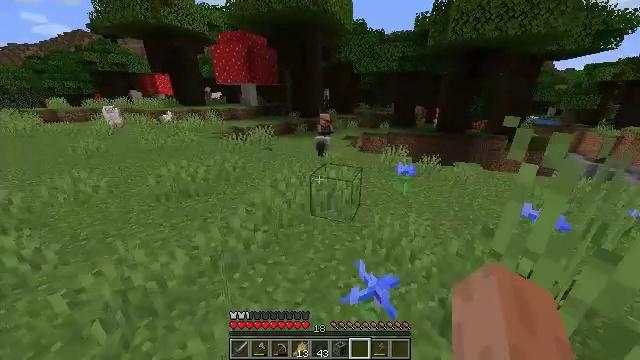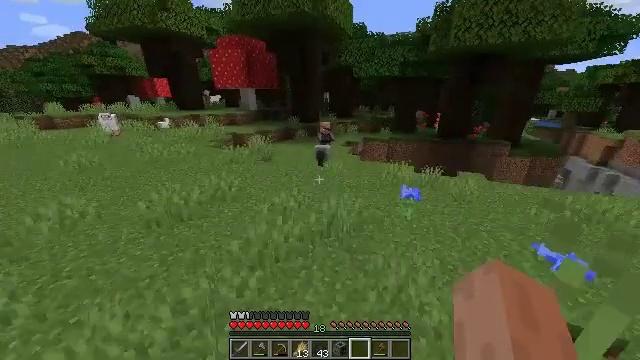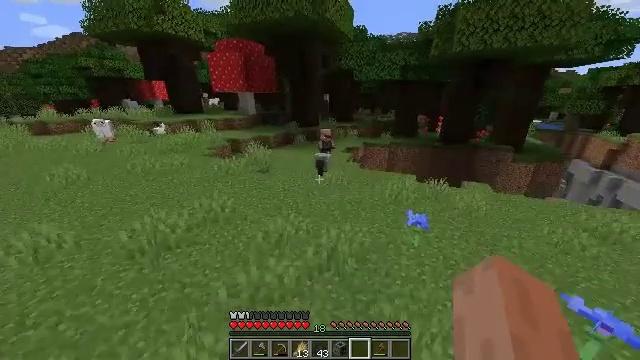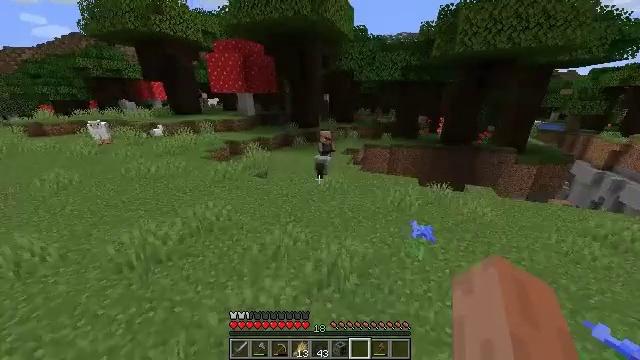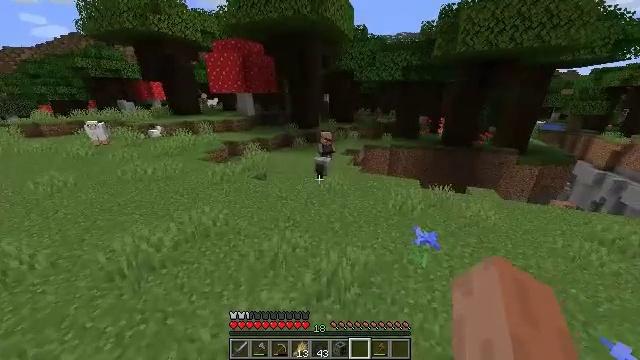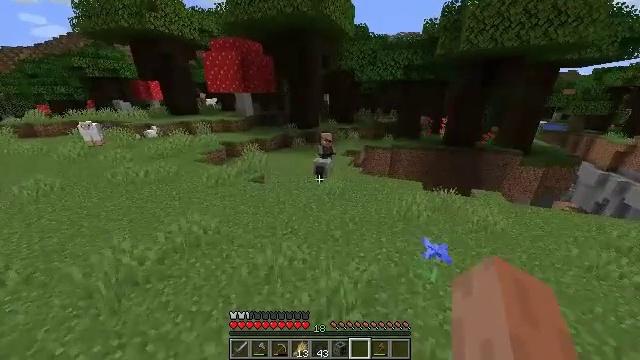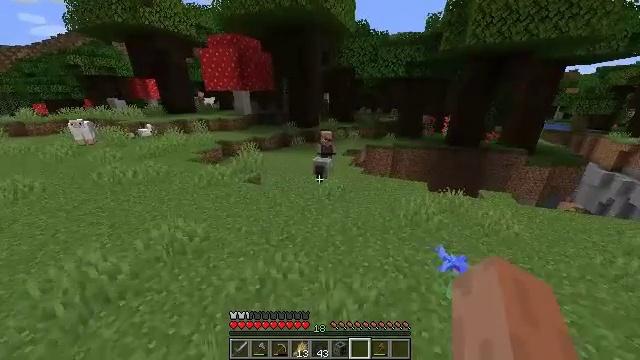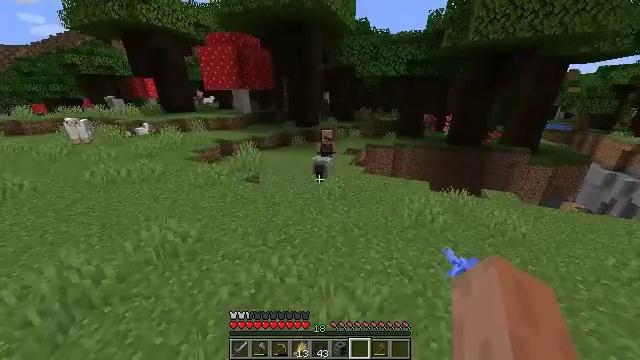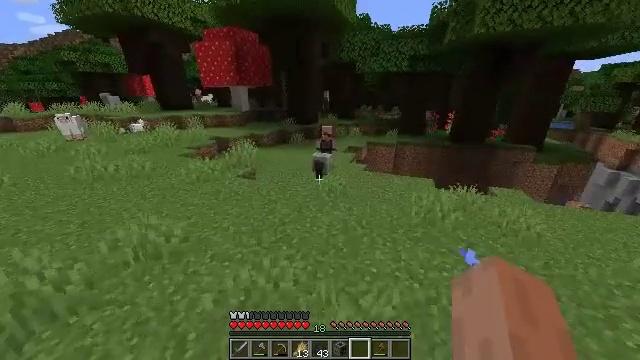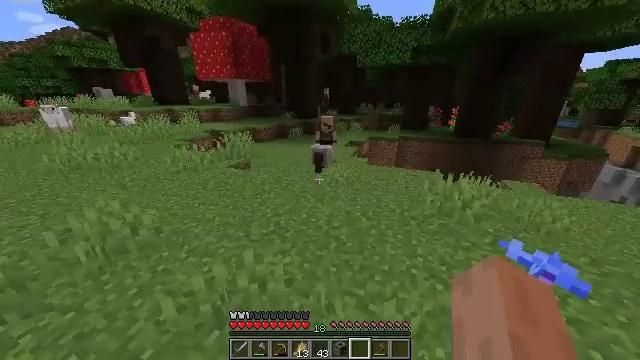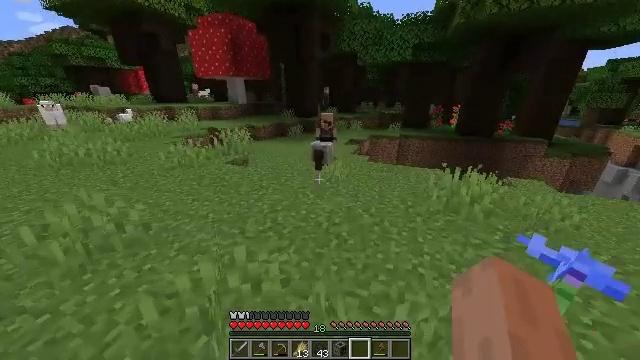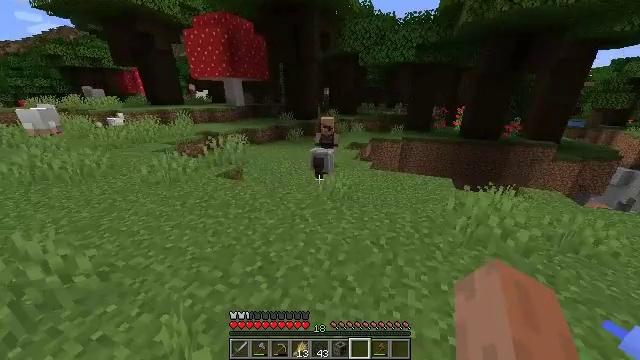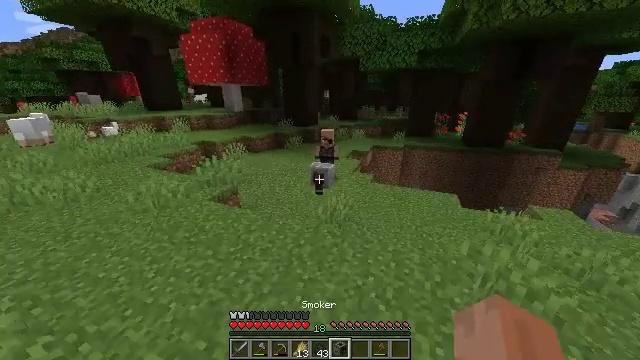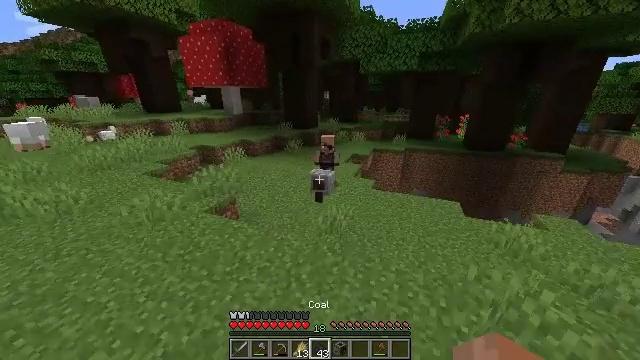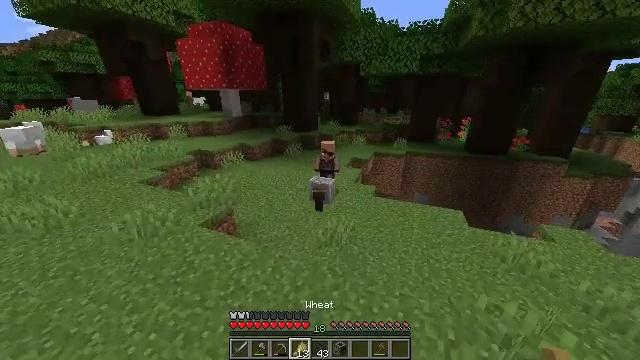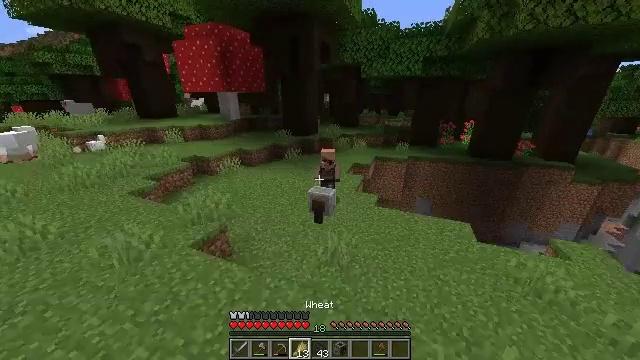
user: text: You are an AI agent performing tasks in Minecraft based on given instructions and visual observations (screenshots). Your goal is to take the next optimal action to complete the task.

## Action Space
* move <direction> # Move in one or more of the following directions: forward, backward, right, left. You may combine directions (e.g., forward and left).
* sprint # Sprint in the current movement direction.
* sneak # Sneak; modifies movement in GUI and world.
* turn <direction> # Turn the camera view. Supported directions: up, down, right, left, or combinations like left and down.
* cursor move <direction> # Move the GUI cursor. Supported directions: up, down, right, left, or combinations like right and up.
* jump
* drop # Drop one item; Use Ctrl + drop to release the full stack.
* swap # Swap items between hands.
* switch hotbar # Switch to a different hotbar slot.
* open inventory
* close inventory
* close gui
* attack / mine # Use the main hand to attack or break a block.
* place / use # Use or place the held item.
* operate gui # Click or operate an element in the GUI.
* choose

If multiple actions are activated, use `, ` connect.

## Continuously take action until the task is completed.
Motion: motion action
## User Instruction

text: Remove the grindstone from its place.
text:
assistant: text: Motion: move forward, jump
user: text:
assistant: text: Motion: move forward, jump
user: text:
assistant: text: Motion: move forward, jump
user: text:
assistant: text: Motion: move forward, jump
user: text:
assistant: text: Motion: move forward, jump
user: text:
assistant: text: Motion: move forward, jump
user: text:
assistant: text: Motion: move forward, jump
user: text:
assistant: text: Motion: move forward, jump
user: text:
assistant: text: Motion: move forward, jump
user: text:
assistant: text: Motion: move forward, jump
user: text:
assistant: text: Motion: move forward, jump
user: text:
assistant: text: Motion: move forward, jump
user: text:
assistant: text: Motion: move forward
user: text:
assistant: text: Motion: move forward
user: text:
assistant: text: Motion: move forward
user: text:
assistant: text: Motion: move forward
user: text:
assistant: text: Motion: move forward
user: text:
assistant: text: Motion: move forward
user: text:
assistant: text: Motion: move forward
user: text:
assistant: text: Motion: move forward
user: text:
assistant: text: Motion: move forward
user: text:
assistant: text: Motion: move forward
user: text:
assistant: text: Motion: turn down
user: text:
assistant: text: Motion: turn down
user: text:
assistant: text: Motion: turn down
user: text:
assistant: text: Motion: turn down
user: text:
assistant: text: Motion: move forward, turn down
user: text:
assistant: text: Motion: move forward
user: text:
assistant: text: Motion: move forward, turn down
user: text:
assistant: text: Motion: move forward, turn down